Question: In our test team we still stick to good old excel as our testcase management (creator) tool
And every time, when creating new testcase, this happens to me:

When creating new testcase, the row width always stays the same and I have to manually to uodate the width manually. Is there better way to do it?
BTW, yes, I could store empty testcase somewhere and use it when doing new one, but it happens that someone in our team presses "Save" instead of "Save as..."
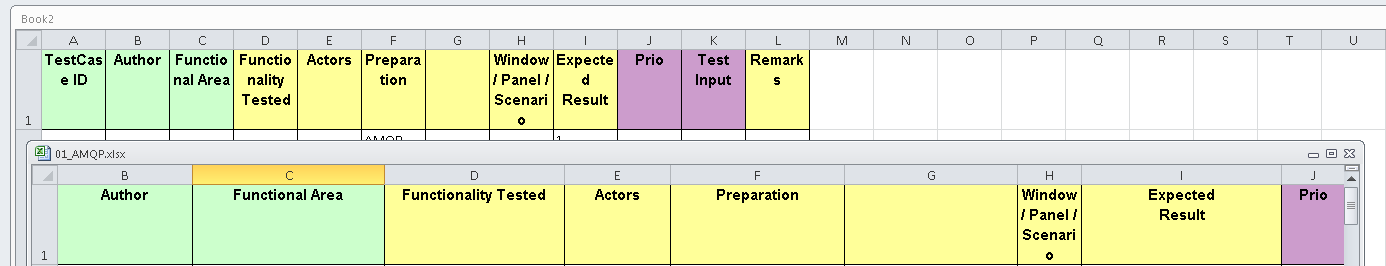
Answer: Have you tried using an Excel Template File? (extension is xltx).
Normally when you open this file it creates a new file based on the template. You really have to right-click it and select "open" instead of the default "new" to edit the template file itself.
Kind regards,
Wim